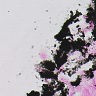
Metastatic tissue present: no